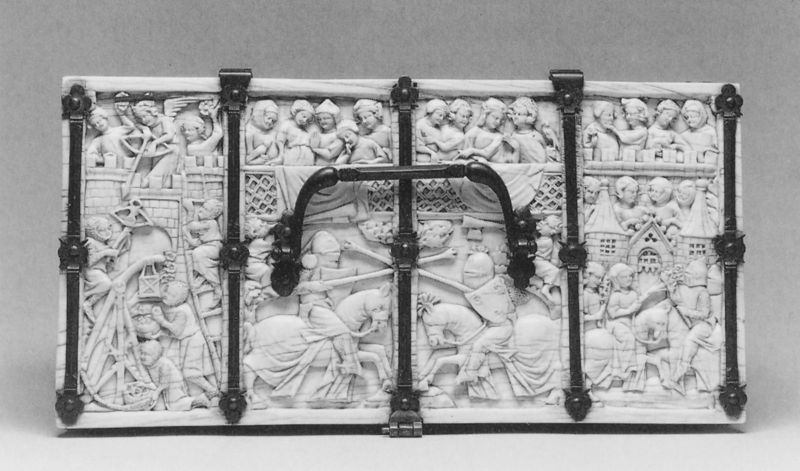
Titel: Schmuckkästchen mit Szenen aus Rittergeschichten
Standort: Herstellungsort: Frankreich (EU - F)
Institution: Baltimore, Walters Art Museum
Schlagwörter: flügel, kampf, weiß, frauen, menschen, laterne, männer, schwarz, brüstung, pferd, pferde, henkel, balkon, relief, bogen, leiter, lanze, griff, eisen, schild, truhe, burg, türme, kiste, helm, ritter, skulpturen, scharnier, lanzen, armbrust, beschlag, guss, pfeil, beschläge, elfenbein, koffer, turnier, rotter, beschläger